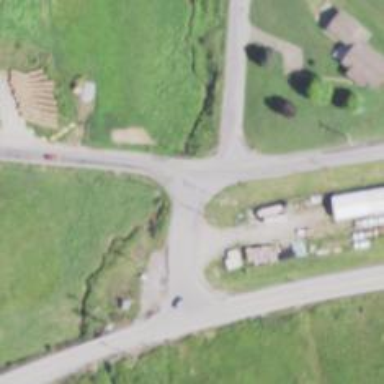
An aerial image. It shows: Road with stop sign.